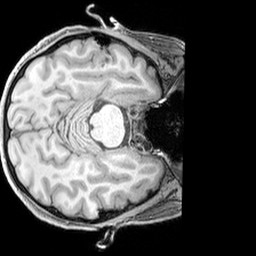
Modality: T1w
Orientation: axial
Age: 64
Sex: female
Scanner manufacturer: siemens
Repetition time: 2.3 s
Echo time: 0.00226 s